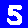
Digit: 5